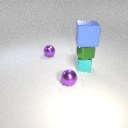
large blue rubber cube above small cyan metal cube